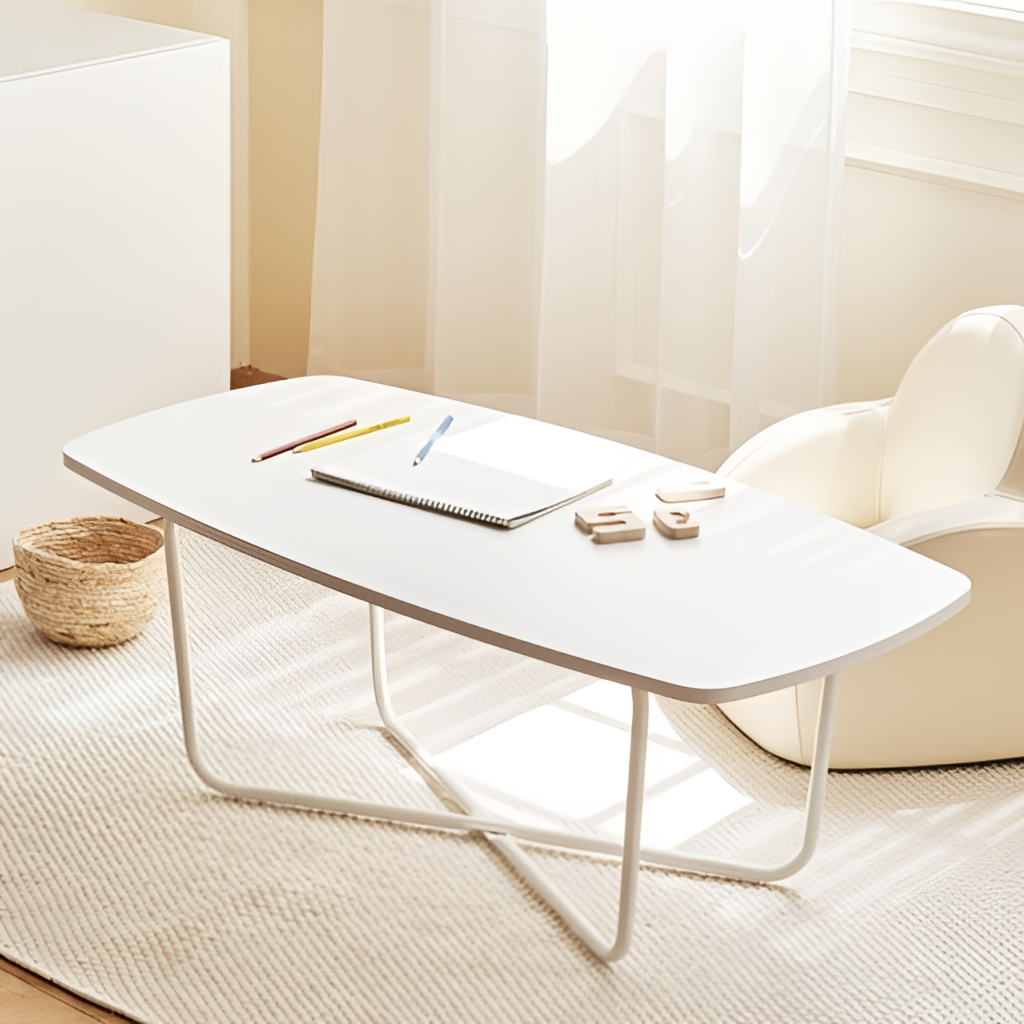
white metal coffee table, living room, minimalist, wood flooring, with plank pattern, white fabric wallpaper, with solid pattern